Question: I tried to create an executable jar from my project on Intellij 13 (win8), following these answers <URL> and execute the jar created, then I get "Error: Invaid or corrupt jarfile" followed by the path of the jar.
My project is simple, but have multiple java files and an UI form.
I call after create jar artifact on , after build.
I created the project with a maven scafold, but there are no dependencies on pom.xml.
I'm using java7.
Is something missing?

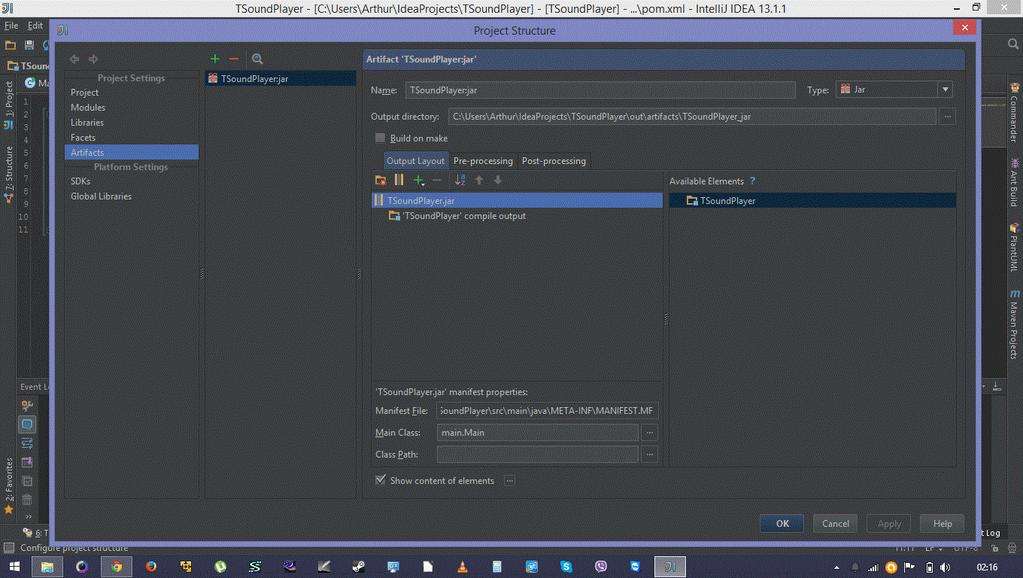
Answer: Since I couldn't create a jar with the IDEA itself, and I previously create my project with maven scaffold, I decided to use maven to create executable jar.
To do it I added to the pom.xml:
'''
<packaging>jar</packaging>
<properties>
<jdk.version>1.7</jdk.version>
</properties>
<name>Project Name</name>
'''
---
In build tag:
'''
<build>
<plugins>
<plugin>
<groupId>org.apache.maven.plugins</groupId>
<artifactId>maven-compiler-plugin</artifactId>
<version>2.3.2</version>
<configuration>
<source>${jdk.version}</source>
<target>${jdk.version}</target>
</configuration>
</plugin>
<plugin>
<groupId>org.apache.maven.plugins</groupId>
<artifactId>maven-jar-plugin</artifactId>
<version>2.4</version>
<configuration>
<archive>
<manifest>
<mainClass>main.Main</mainClass>
</manifest>
</archive>
</configuration>
</plugin>
</plugins>
</build>
'''
---
And I also had problems with the UI created by GUI-Designer: 'NullPointerException' in the Pane created. To make it work I added a dependency:
'''
<dependencies>
<dependency>
<groupId>com.intellij</groupId>
<artifactId>forms_rt</artifactId>
<version>5.0</version>
</dependency>
</dependencies>
'''
---
After that, I just used 'mvn package' inside project directory on cmd.
Fonts:
- <URL>